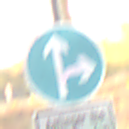
Verkehrszeichen: VorgeschriebeneFahrtrichtungGeradeausOderRechts
Zusatzzeichen unten: SonstigeFahrzeugePersonengruppenFrei3
Umgebung: Roofed, Suburban
Tageszeit: SunriseSunset
Wetter: Clear
Licht: Natural
Jahreszeit: NotSpecified
Kontrast: MediumContrast